Question: I have a pyspark df as follow:

How can I use fill na to fill with average values in a 7 days rolling window, but corresponding to the category value, for instance, desktop to desktop, mobile to mobile, etc..
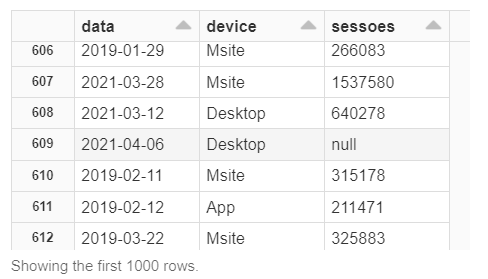
Answer: You can 'coalesce' with the 7-day rolling average:
'''
from pyspark.sql import functions as F, Window
df2 = df.withColumn(
'sessoes',
F.coalesce(
F.col('sessoes'),
F.avg('sessoes').over(Window.partitionBy('device').orderBy('data').rowsBetween(-7,0))
)
)
'''